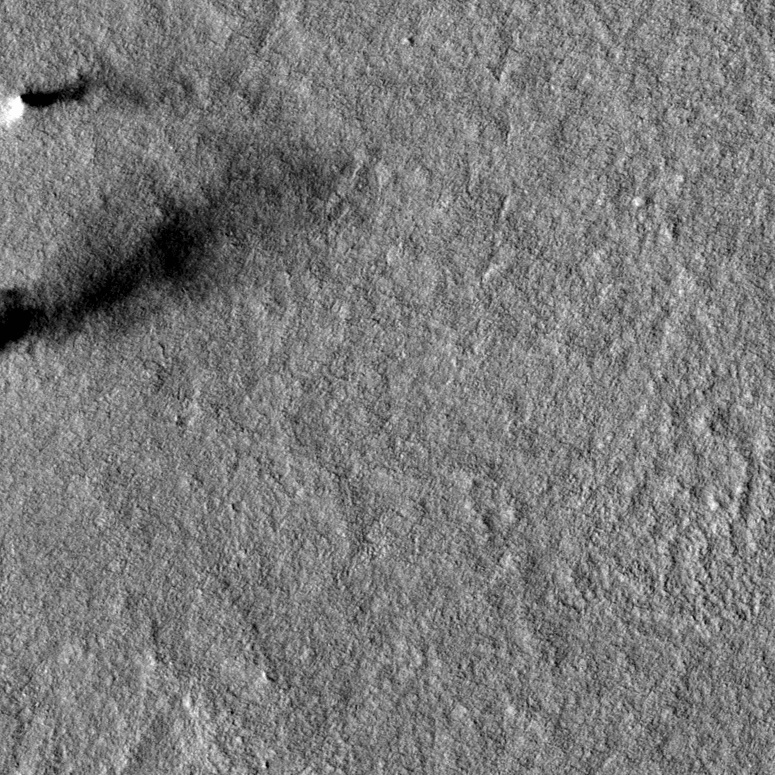
Label: dustdevil